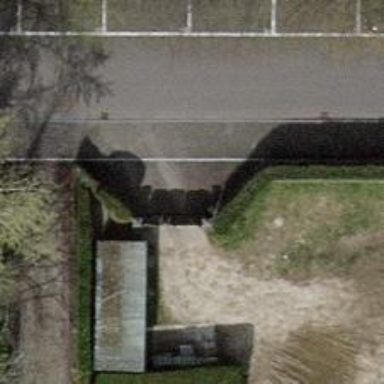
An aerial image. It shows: Gate.